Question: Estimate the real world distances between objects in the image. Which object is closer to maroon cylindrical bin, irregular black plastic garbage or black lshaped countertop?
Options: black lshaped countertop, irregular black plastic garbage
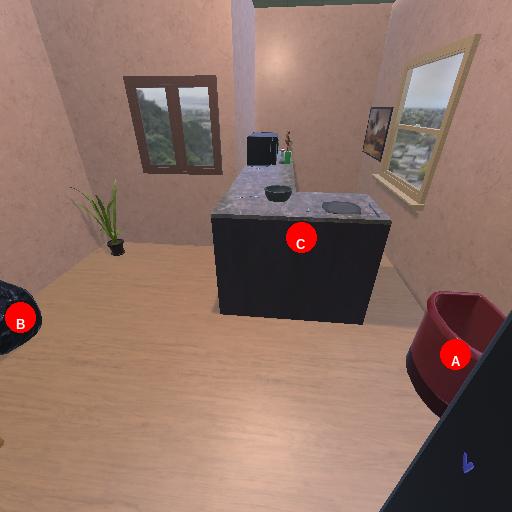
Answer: black lshaped countertop